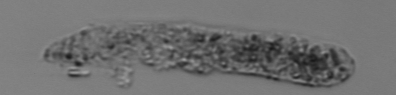
Label: fecal_pellet